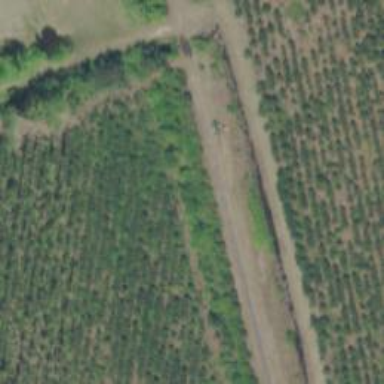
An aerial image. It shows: Abandoned railway.